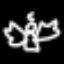
Label: angel